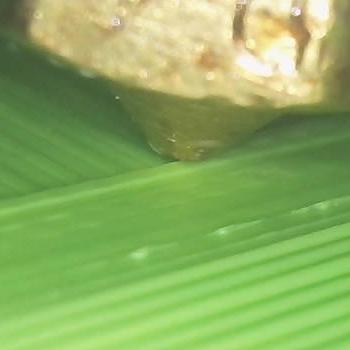
Flow rate: 44%